Question: I am trying to plot four different series of vectors:
7 9 46 11 52 29 25 62
35 29 24 19 22 21 42 23 34 12 28 17 11 15 16 14 27 20 8 38 10 10 14 22
22 23 24 24 24
41 49 42 59 58 23 35 31 20 44 56 29 57 50 33 46 28 17 15 17 28 44 46 49
50 57 58
23 51 44 54 26 15 33 41 34 42 39
I tried the following to plot the multiple data series on the same plot:
'''
plot(pat,type="l",xlab="Degree",ylab="Count",col="blue4")
par(new=T)
plot(adm,type="l",xlab="Degree",ylab="Count",col="red4")
par(new=T)
plot(med,type="l",xlab="Degree",ylab="Count",col="green4")
par(new=T)
plot(nur,type="l",xlab="Degree",ylab="Count",col="black")
par(new=F)
'''
and I got this...

The two things I need help with are:
1) Create a legend for the graph matching each line with its data source.
2) Fix the overlapping labels in the plot (by that I mean the values on x and y axis)
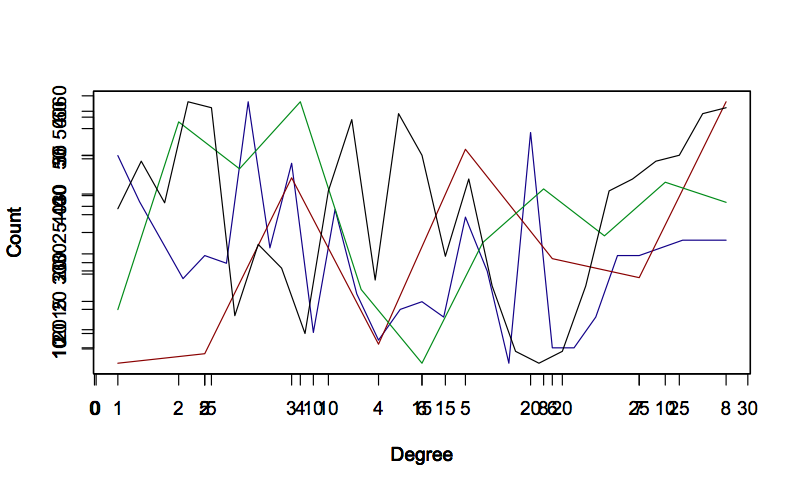
Answer: It's a bit easier if you store your values in a list
'''
dd<-list(
adm=c(7,9,46,11,52,29,25,62),
pat=c(35,29,24,19,22,21,42,23,34,12,28,17,11,15,16,
14,27,20,8,38,10,10,14,22,22,23,24,24,24),
nur=c(41,49,42,59,58,23,35,31,20,44,56,29,57,50,33,
46,28,17,15,17,28,44,46,49,50,57,58),
med =c(23,51,44,54,26,15,33,41,34,42,39)
)
ylim=c(0, max(sapply(dd, range)))
xlim=c(0, max(sapply(dd, length)))
cols<-c("blue4","red4","green4","black")
plot(dd[[1]], xlab="Degree", ylab="Count", col=cols[1], type="l", xlim=xlim, ylim=ylim)
for(i in 2:4) {
lines(dd[[i]], col=cols[i])
}
legend(x=25,50, names(dd), col=cols, lty=1)
'''

As a general rule, you only ever call 'plot' once; then if you need to add data, it's better to use 'points()' or 'lines()' which do not re-draw the axes.
Libraries like 'lattice' tend to make grouped plots easier
'''
library(lattice)
xyplot(values~idx, transform(stack(dd), idx=ave(values, ind, FUN=seq_along)),
group=ind, auto.key=list(lines=T, points=F, columns=2), type="l")
'''